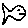
Label: fish